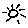
Label: sun